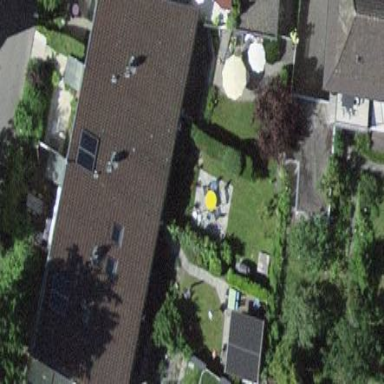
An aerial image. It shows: Terrace building.